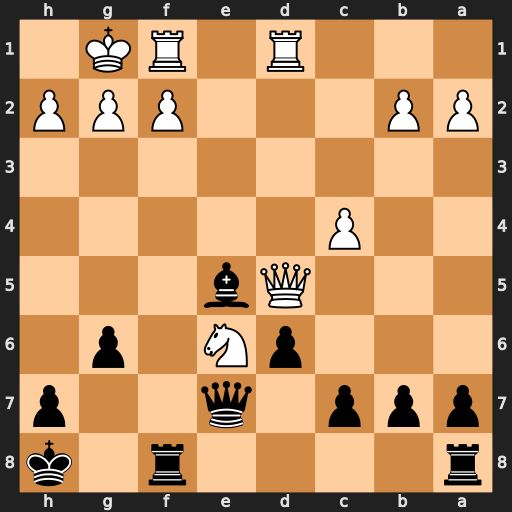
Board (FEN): r4r1k/ppp1q2p/3pN1p1/3Qb3/2P5/8/PP3PPP/3R1RK1
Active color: b
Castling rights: -
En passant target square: -
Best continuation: c6 Qxe5+ dxe5